Question: I am trying to do a snapchat like camera view, with the camera stream filling all the screen.
Here is the code :
'''
func beginSession() {
var err : NSError? = nil
// try to open the device
let videoCapture = AVCaptureDeviceInput(device: captureDevice, error: &err)
if err != nil {
// Fail silently. Do better in the real world.
println("Capture session could not start: \(err?.description)")
return
}
// add video input
if captureSession.canAddInput(videoCapture) {
captureSession.addInput(videoCapture)
}
// config capture session
if !captureSession.running {
// set JPEG output
stillImageOutput = AVCaptureStillImageOutput()
let outputSettings = [ AVVideoCodecKey : AVVideoCodecJPEG ]
stillImageOutput!.outputSettings = outputSettings
// add output to session
if captureSession.canAddOutput(stillImageOutput) {
captureSession.addOutput(stillImageOutput)
}
// display camera in UI
let bounds = cameraView.bounds
previewLayer = AVCaptureVideoPreviewLayer(session: captureSession)
previewLayer?.videoGravity = AVLayerVideoGravityResizeAspectFill
previewLayer?.frame = CGRectMake(CGRectGetMinX(bounds), CGRectGetMinY(bounds), cameraView.frame.width, cameraView.frame.height)
cameraView.layer.addSublayer(previewLayer)
println(cameraView.frame.height)
println(previewLayer?.frame.height)
// start camera
captureSession.startRunning()
}
}
'''
I call begin session in the 'viewDidAppear' to be sure all the view settings are applied and i set the necessary constraints on the 'cameraView' to be sure it fills the screen.
When I check my logs, I can see that 'previewLayer' and 'cameraView' have the same dimensions and position.
Here is how it renders :

Here is the <URL> :
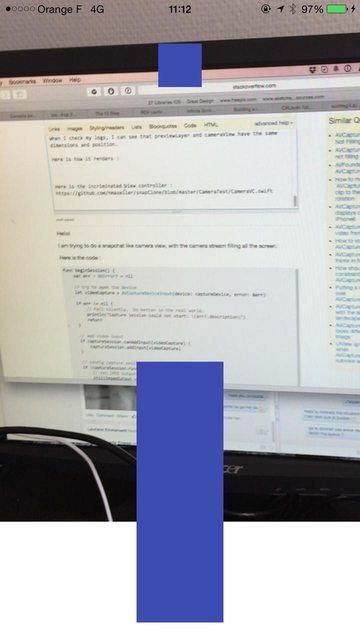
Answer: Seems like the cameraView frame is not set while you are adding the preview layer frame.
pls try to update the preview layers frame in viewDidLayoutSubviews() function